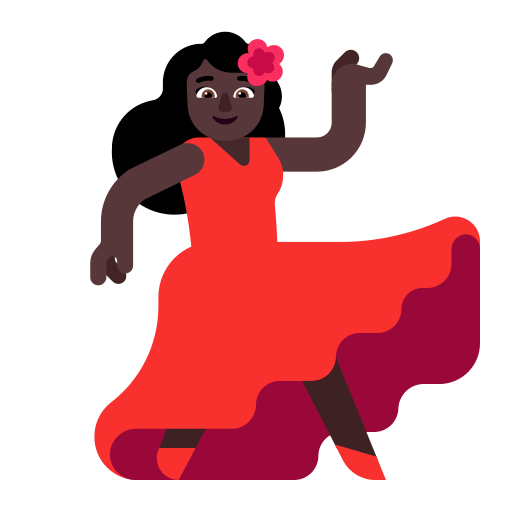
woman dancing flat dark